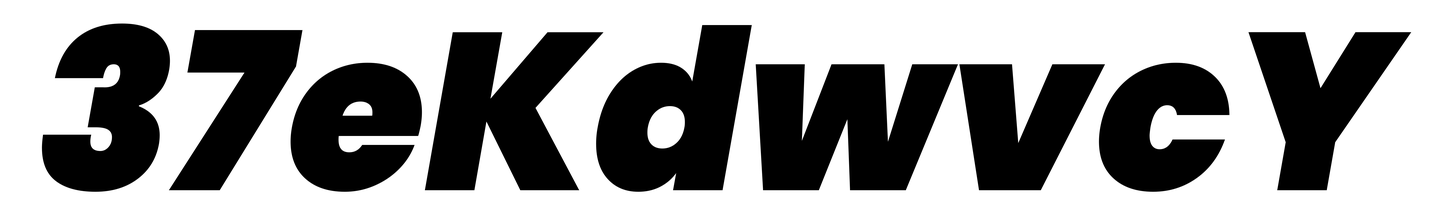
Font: Poppins-BlackItalic